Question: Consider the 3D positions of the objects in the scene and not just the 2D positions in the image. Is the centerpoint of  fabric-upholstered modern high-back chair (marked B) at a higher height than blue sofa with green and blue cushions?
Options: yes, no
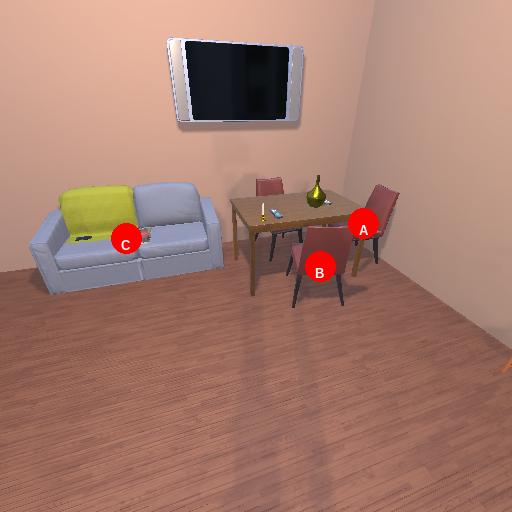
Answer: yes